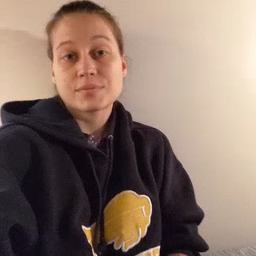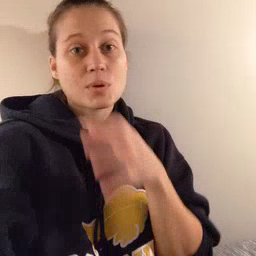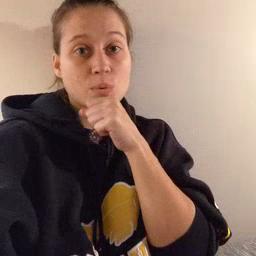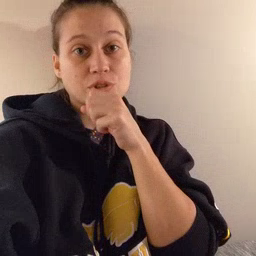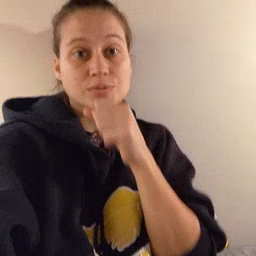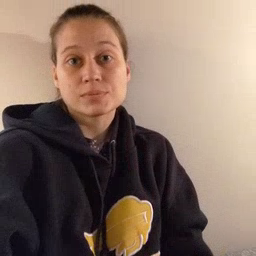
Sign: orange